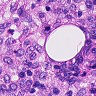
Metastatic tissue present: no